Interaction volume radius: 5 \u00c5
Interaction volume height: 25 \u00c5
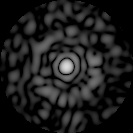
Disorder parameter: 0.8221